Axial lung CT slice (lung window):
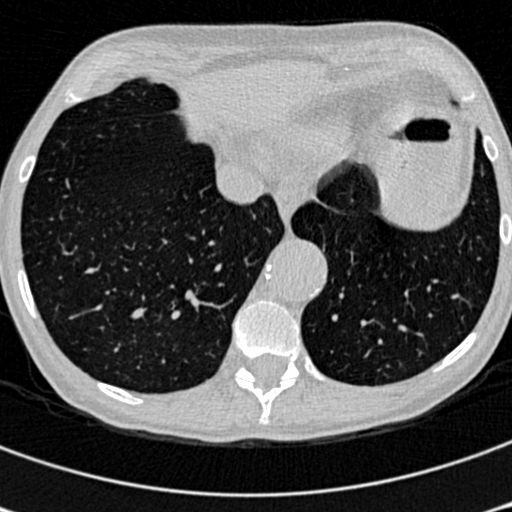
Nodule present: no